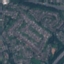
Land use / land cover class: Residential